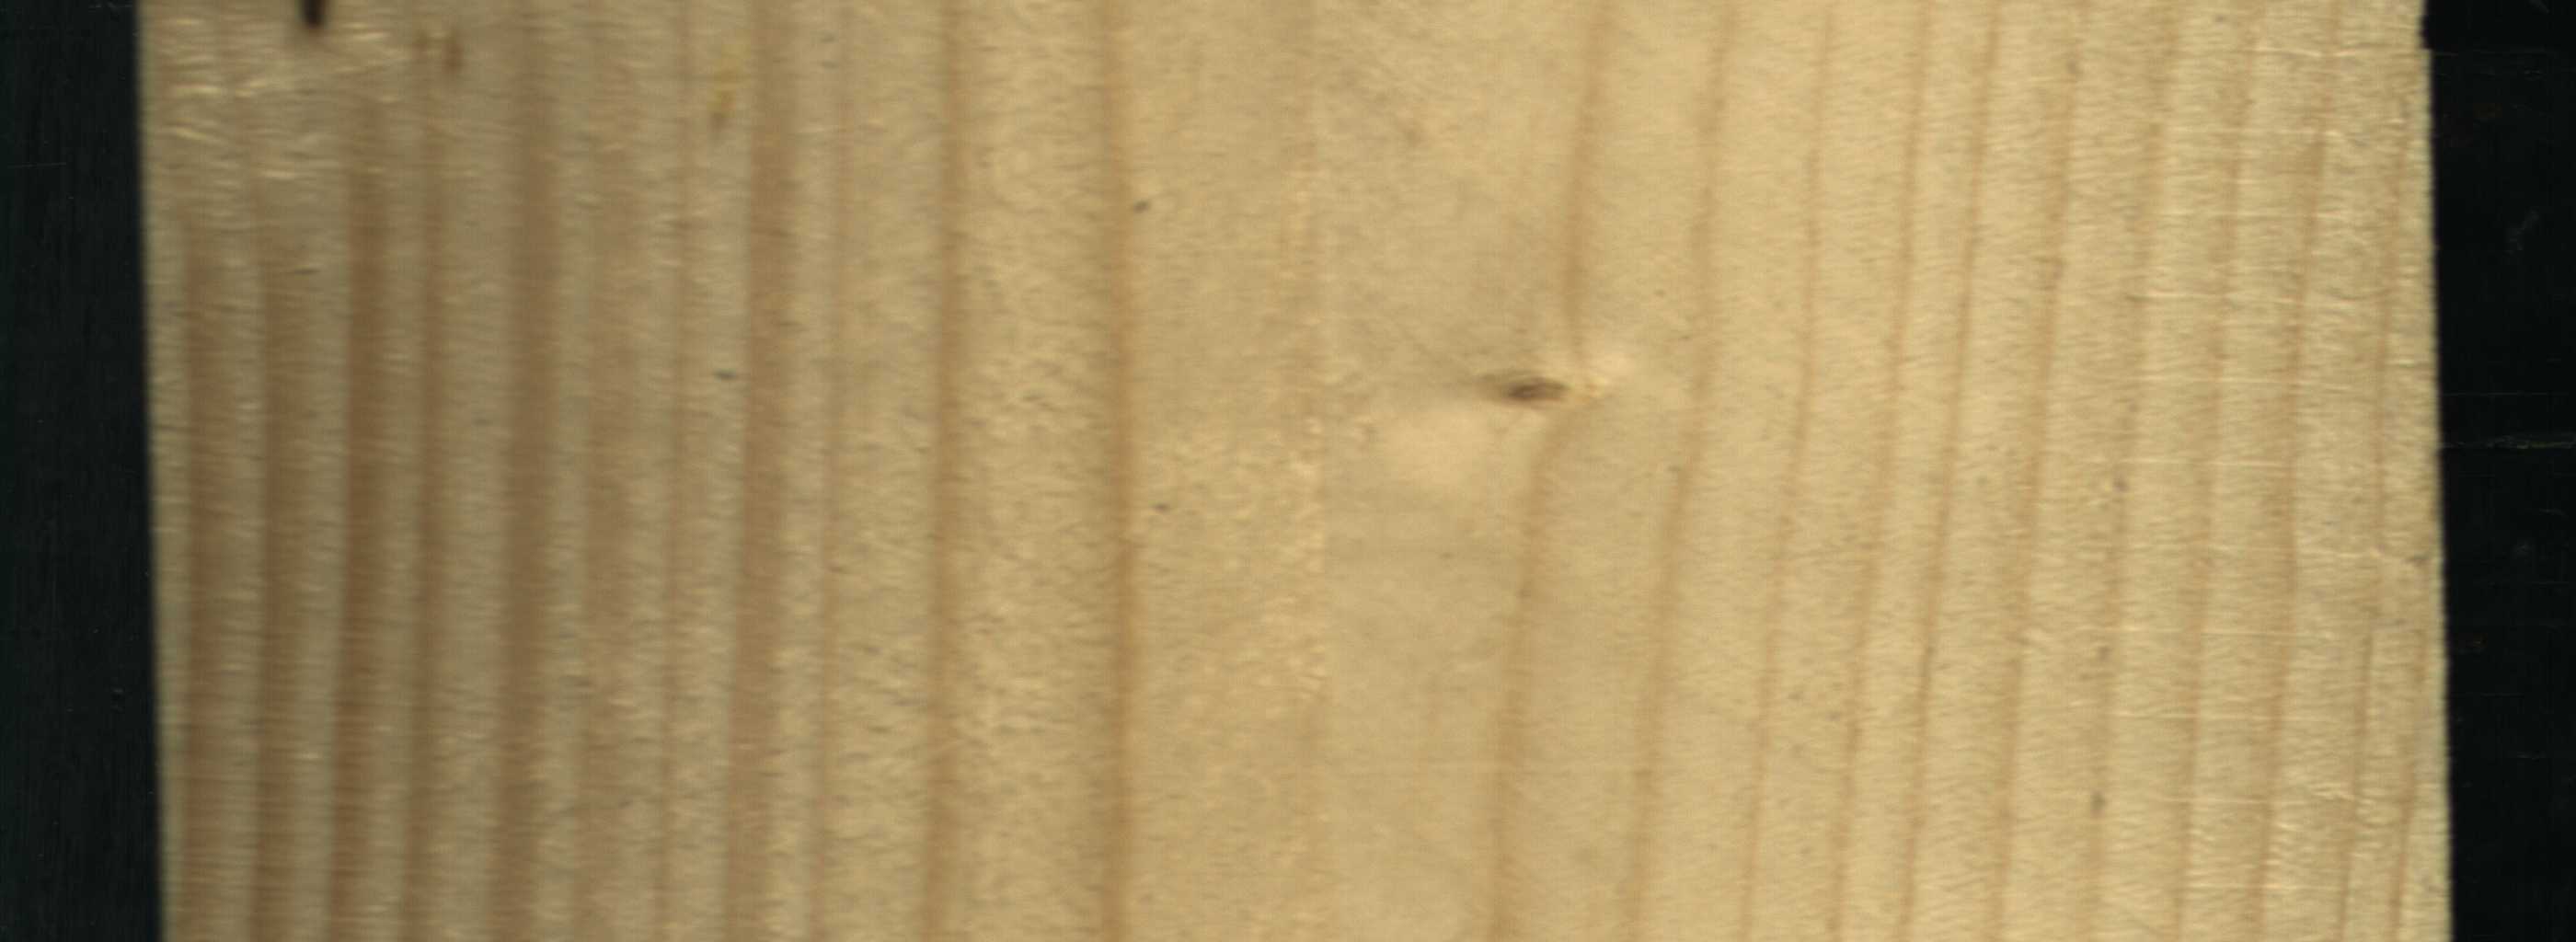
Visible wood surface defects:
resin
Live_Knot